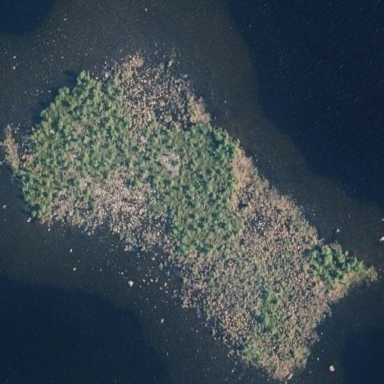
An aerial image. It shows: Islet.